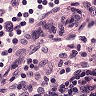
Metastatic tissue present: no